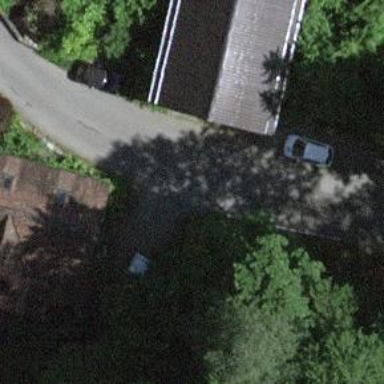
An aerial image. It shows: Shed building.